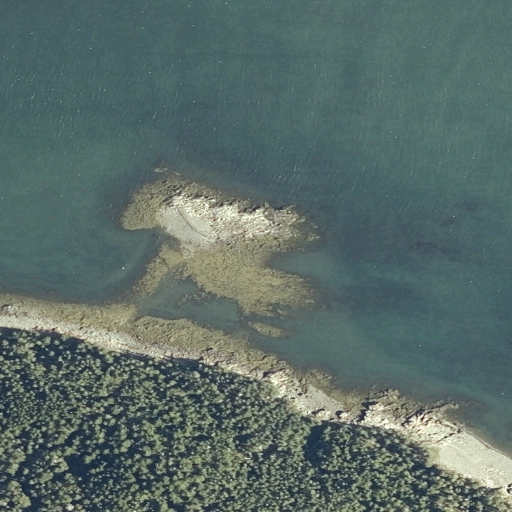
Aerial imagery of bar in Maine named Moose Ledge containing open water, evergreen forest, herbaceous wetlands, woody wetlands, and barren land